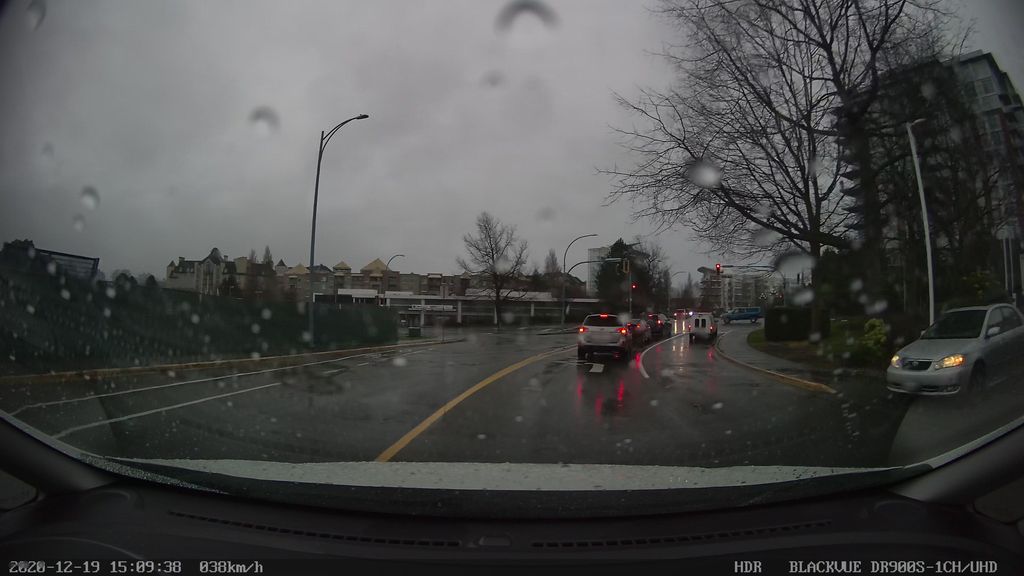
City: victoria